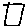
Label: square